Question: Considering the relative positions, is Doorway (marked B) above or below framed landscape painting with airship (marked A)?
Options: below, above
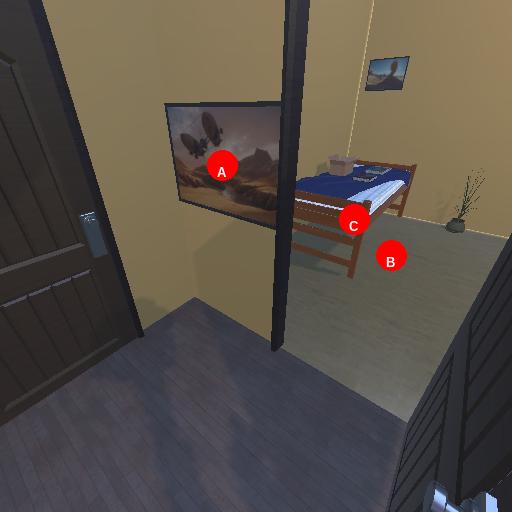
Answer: below